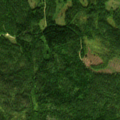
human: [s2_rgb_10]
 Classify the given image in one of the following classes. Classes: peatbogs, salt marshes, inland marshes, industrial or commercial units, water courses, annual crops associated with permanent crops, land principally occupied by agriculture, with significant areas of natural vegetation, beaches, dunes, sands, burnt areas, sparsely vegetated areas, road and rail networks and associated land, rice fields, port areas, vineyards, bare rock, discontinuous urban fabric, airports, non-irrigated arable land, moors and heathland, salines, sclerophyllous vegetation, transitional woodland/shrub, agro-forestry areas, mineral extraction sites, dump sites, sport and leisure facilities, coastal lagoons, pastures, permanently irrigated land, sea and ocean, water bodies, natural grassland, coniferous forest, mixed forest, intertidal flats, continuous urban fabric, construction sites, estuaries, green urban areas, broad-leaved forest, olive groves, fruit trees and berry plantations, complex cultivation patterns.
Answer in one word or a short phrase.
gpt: coniferous forest, transitional woodland/shrub